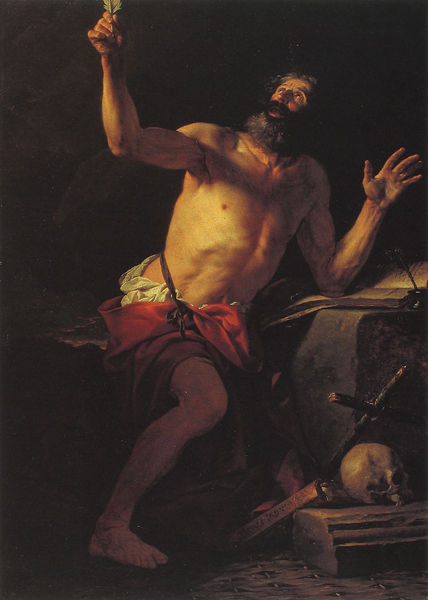
Titel: Hl. Jérôme
Künstler: Jacques-Louis David
Institution: Québec, Musée du Séminaire
Schlagwörter: akt, dunkel, feder, hand, körper, mann, nackt, schatten, brust, finger, licht, weiss, ölbild, rot, tuch, bart, schädel, stein, tod, bein, fels, angst, dichter, lciht, buch, kreuz, religion, schriftsteller, beten, totenkopf, schreiben, religiös, ehrfurcht, erleuchtung, christentum, kreut, eremit, einsiedler, dunkeö, einfall, dunkelö, caravaggip